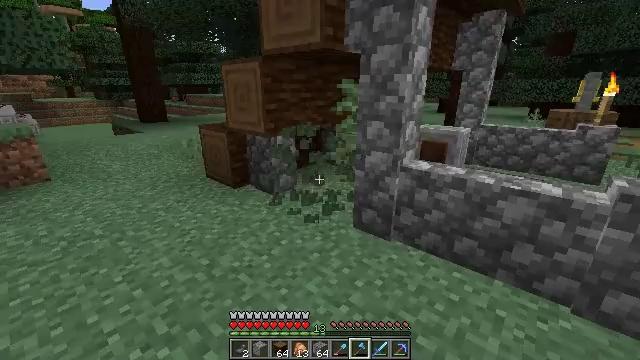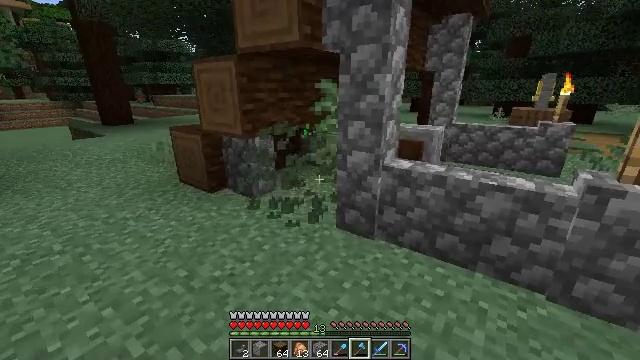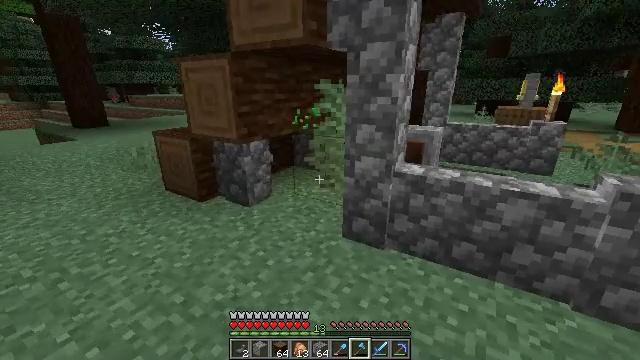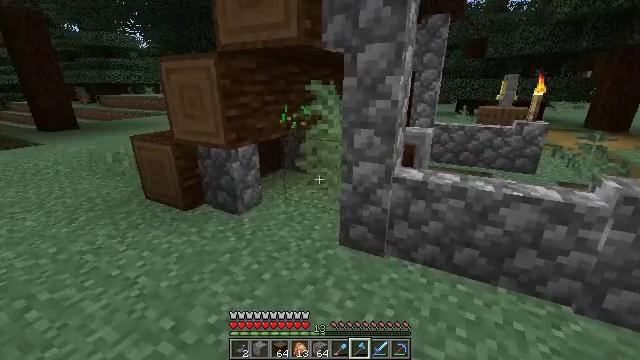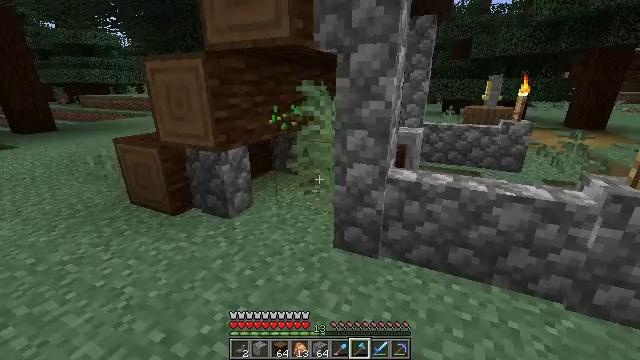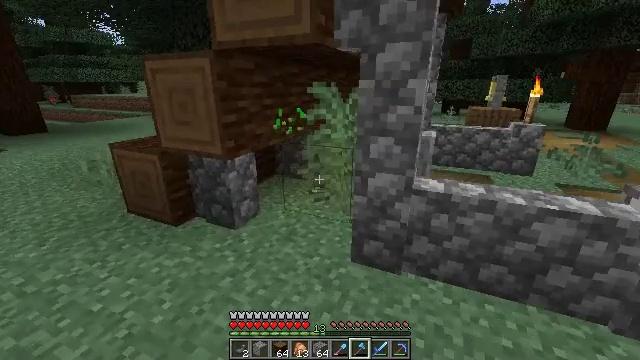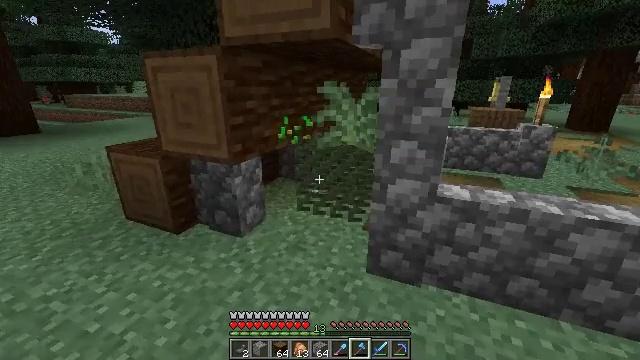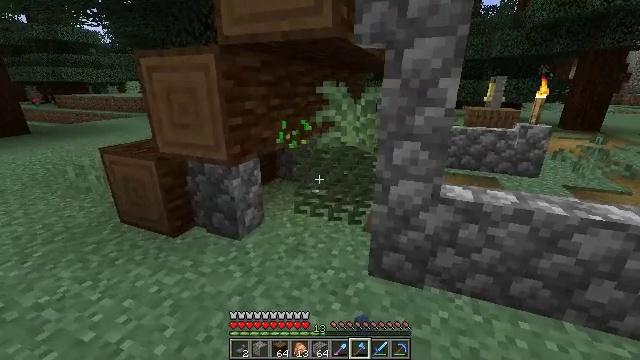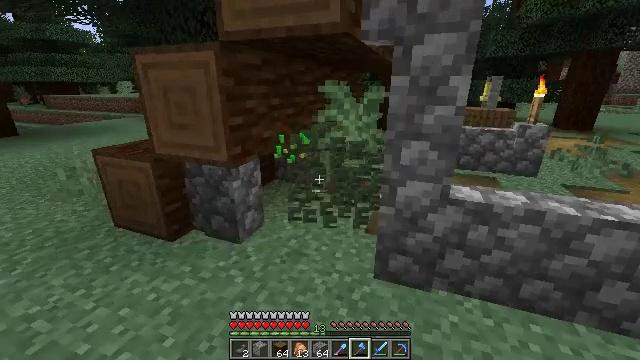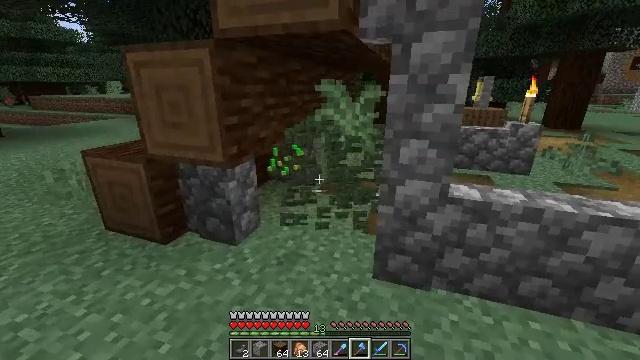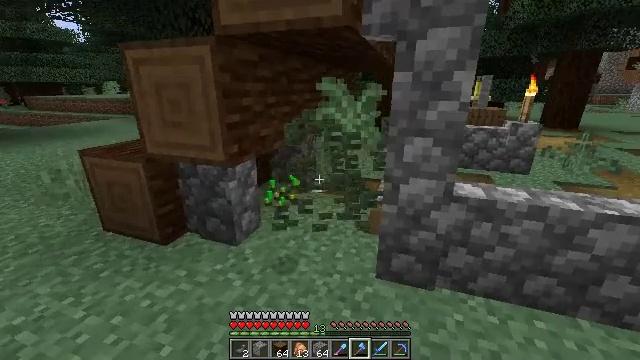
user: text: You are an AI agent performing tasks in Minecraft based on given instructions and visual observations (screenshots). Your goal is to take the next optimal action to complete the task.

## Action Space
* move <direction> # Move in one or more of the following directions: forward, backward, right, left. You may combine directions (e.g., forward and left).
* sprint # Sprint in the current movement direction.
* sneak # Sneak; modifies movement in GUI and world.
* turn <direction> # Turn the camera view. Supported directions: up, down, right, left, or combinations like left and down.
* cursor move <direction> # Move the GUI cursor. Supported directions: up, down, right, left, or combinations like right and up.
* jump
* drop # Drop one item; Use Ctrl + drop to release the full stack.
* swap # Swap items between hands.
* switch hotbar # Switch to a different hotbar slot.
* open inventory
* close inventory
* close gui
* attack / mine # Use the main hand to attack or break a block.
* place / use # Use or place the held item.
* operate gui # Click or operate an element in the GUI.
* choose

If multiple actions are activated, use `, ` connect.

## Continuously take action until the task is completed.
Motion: motion action
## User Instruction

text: Harvest the large fern for decoration.
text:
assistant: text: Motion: move forward and move left, turn right
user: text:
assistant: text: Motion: move forward and move left, turn right
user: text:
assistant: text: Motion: move forward and move left, turn right
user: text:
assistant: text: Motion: move forward and move left, turn right
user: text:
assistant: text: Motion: move forward and move left, turn right
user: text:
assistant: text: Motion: move forward and move left, attack / mine
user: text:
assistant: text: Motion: turn right, attack / mine
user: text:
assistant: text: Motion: turn right, attack / mine
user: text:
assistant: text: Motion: turn right, attack / mine
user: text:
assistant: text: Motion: no_op
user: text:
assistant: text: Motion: no_op